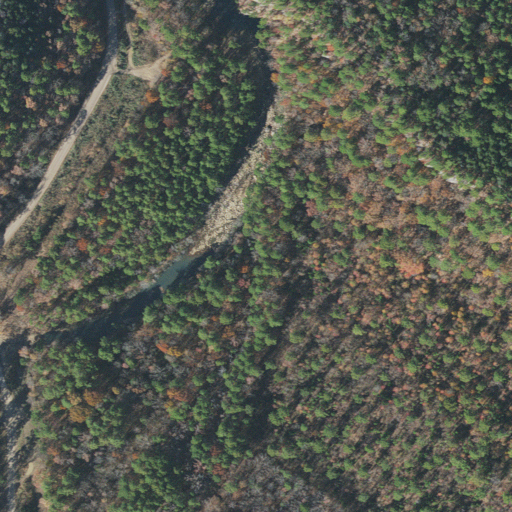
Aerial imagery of valley in Arkansas named Sorghum Hollow containing evergreen forest, mixed forest, open development, deciduous forest, low intensity development, and medium intensity development